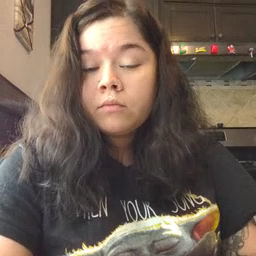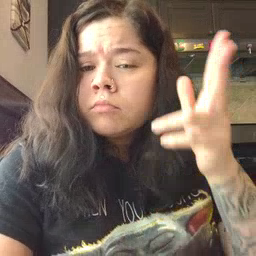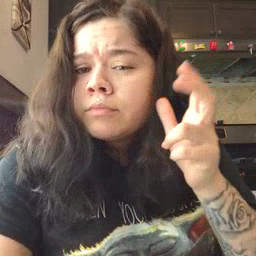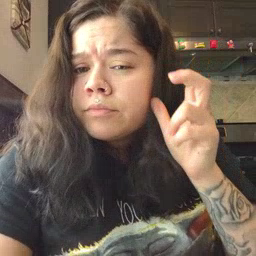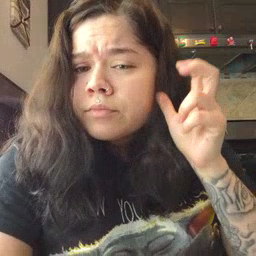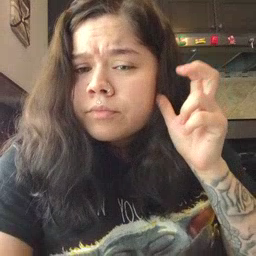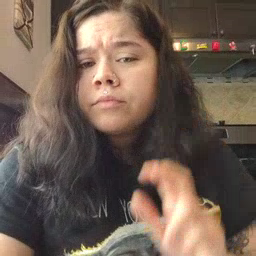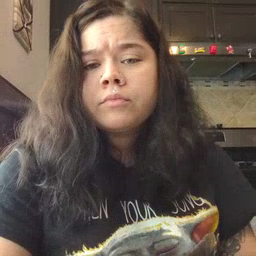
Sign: hear